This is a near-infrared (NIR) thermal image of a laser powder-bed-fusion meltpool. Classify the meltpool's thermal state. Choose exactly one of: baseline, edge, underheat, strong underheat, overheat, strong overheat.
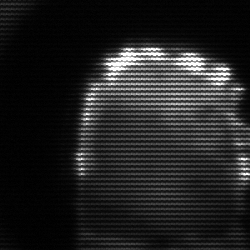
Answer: baseline